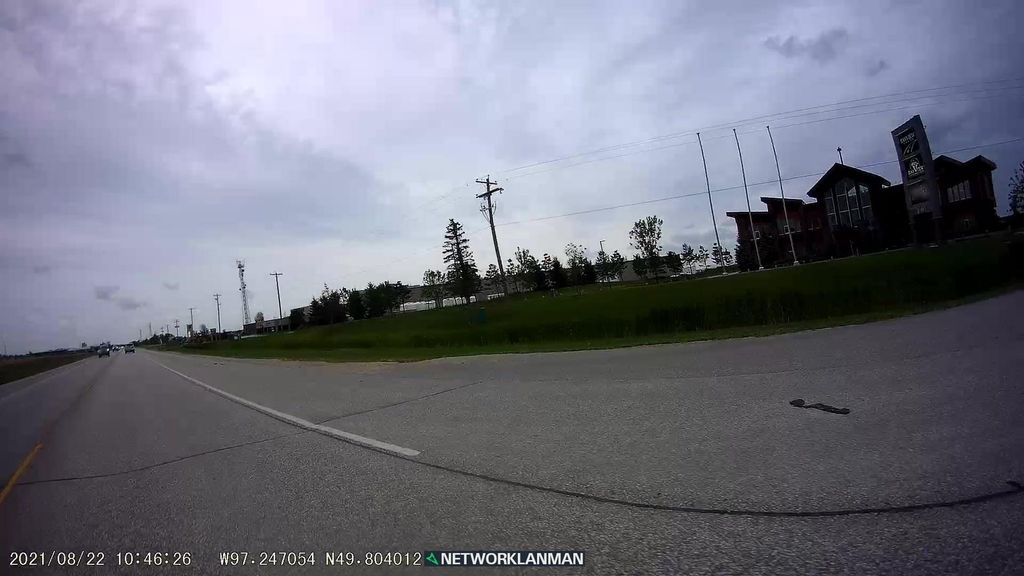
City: winnipeg